Question: I have four very simple example vectors:
'''
a<-c(1,3,5,7,9)
b<-c(1,2,3,4,5)
c<-c(1,1.8,2.6,3.4,4.2)
d<-c(1,1.5,2,2.5,3)
'''
I have plotted the vector a and added the rest of the vectors in with 'lines()', like so
'''
plot(a,type="l")
lines(b,type="l")
lines(c,type="l")
lines(d,type="l")
'''
Now I have this basic graph

I wish to alter the coloring of the lines by implementing a color gradient, let's say from light pink to dark red.
I have a matrix with the same samples that were plotted, but with values independent from the plot.
'''
Sample Value
a 634
b 473
c 573
d 124
'''
So my question is: How do I add a color gradient in to the plot so that the value of the sample dictates the hue of the color so that the higher value in the matrix value-column colors the line of the respective sample in a more darker red?
My elementary proficiency in R has led me to a point where I have the plot depicted in the image but I lack the know-how required to get started on the code that would produce the color gradient.
<URL> I found this to be of some help, but I don't really know how to apply this knowledge in a way my question dictates.
All help is much appreciated. Thank you in advance.
-Olli J
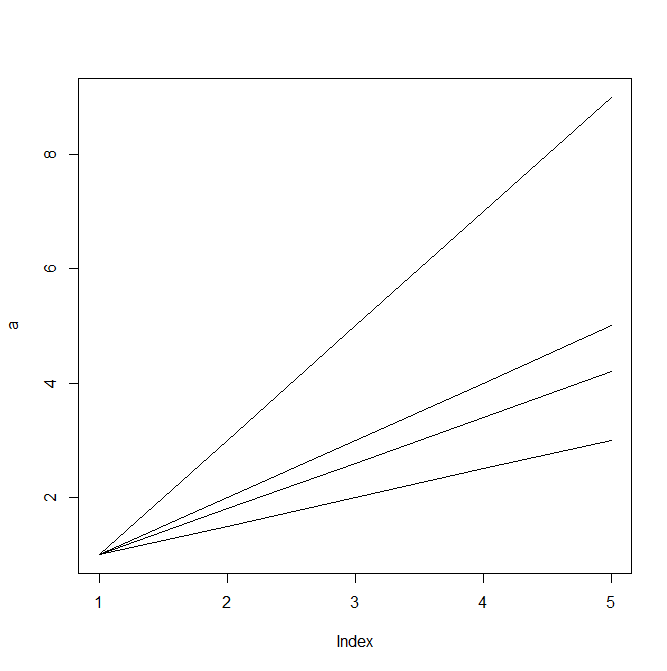
Answer: Try:
'''
dd = data.frame(a,b,c,d)
colvalue
Sample Value
1 a 634
2 b 473
3 c 573
4 d 124
colvalue$scaledvalue = with(colvalue, (Value-min(Value))/ (max(Value)-min(Value)) )
colvalue
Sample Value scaledvalue
1 a 634 <PHONE>
2 b 473 <PHONE>
3 c 573 <PHONE>
4 d 124 <PHONE>
plot(a,type="n")
dd = data.frame(a,b,c,d)
for(i in 1:length(dd)){
lines(dd[i], type='l', col = rgb(colvalue$scaledvalue[i],0,0))
}
'''